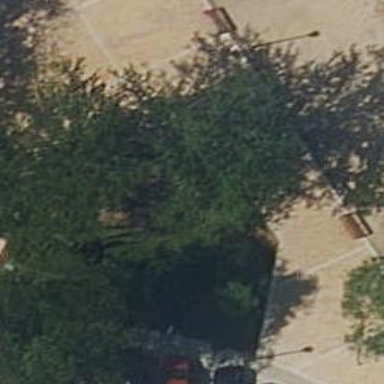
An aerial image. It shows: Bench for seating.